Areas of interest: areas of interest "Scenic Spot"
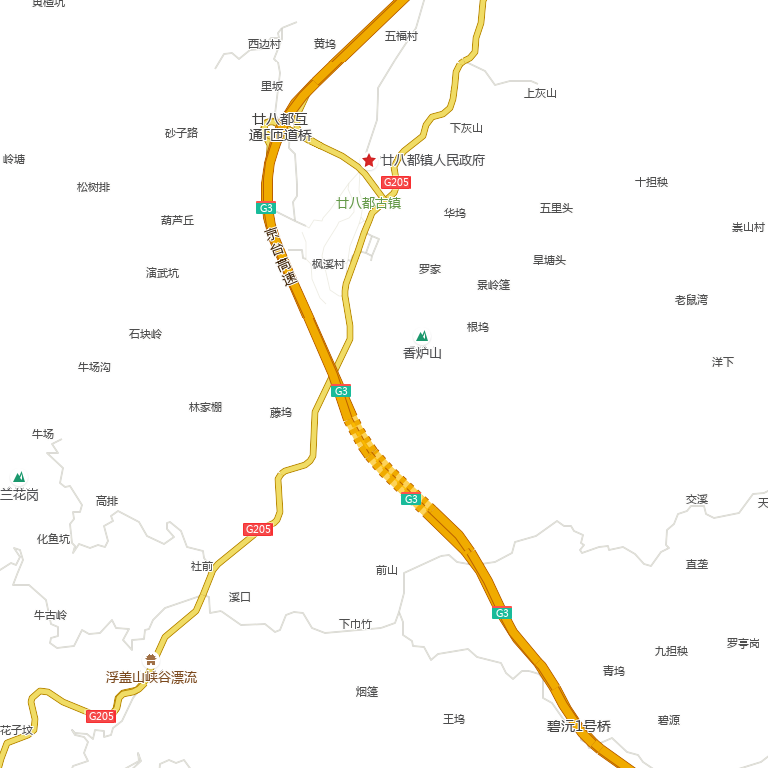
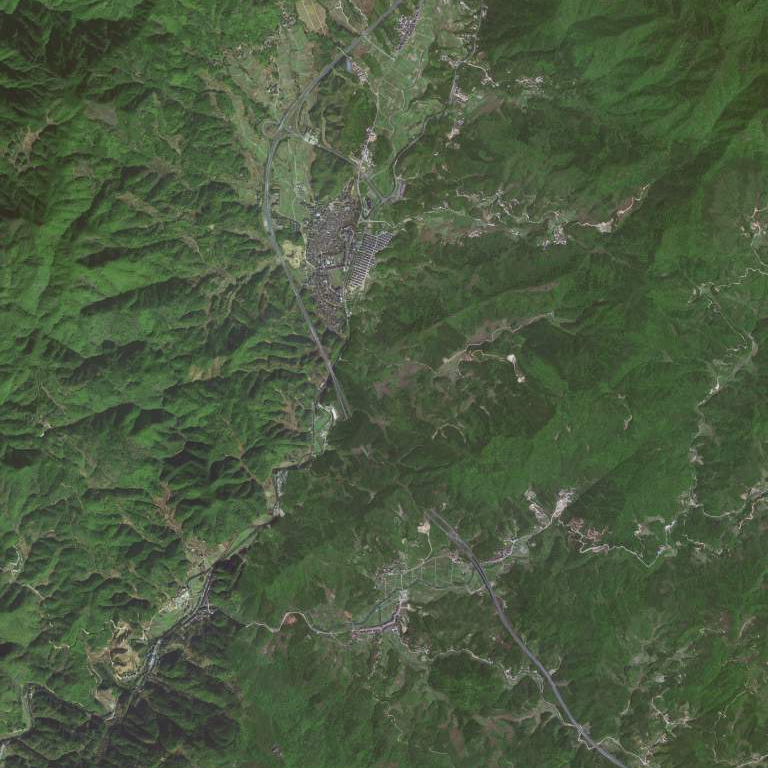